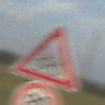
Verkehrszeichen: RadverkehrLinks
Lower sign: Geschwindigkeit80
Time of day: SunriseSunset
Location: Outdoor (Nature)
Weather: PartlyCloudy
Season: NotSpecified
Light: Natural